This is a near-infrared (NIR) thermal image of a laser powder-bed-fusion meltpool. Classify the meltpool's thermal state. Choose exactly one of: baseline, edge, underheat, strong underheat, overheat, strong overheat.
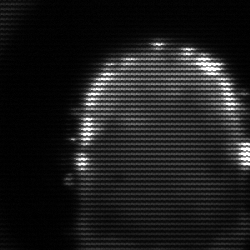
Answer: baseline